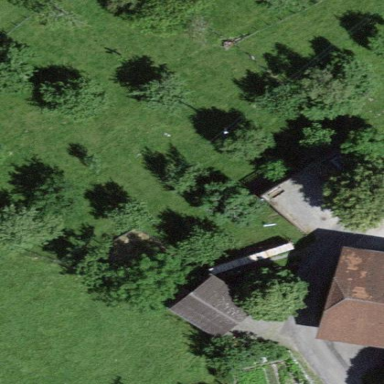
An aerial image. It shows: Orchard.